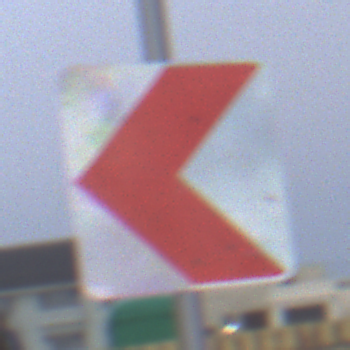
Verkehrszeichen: RichtungstafelnInKurvenKleinRechts
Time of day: SunriseSunset
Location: Outdoor (Beach)
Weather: Overcast
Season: NotSpecified
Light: Natural